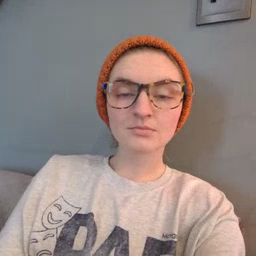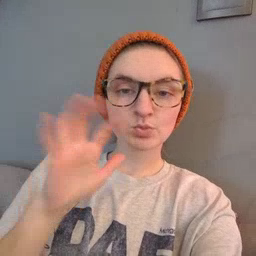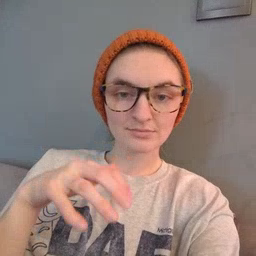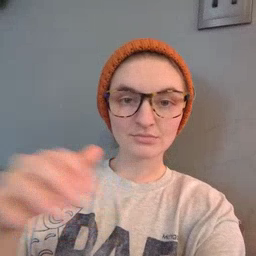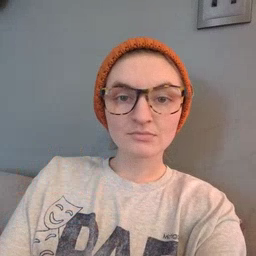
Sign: rain